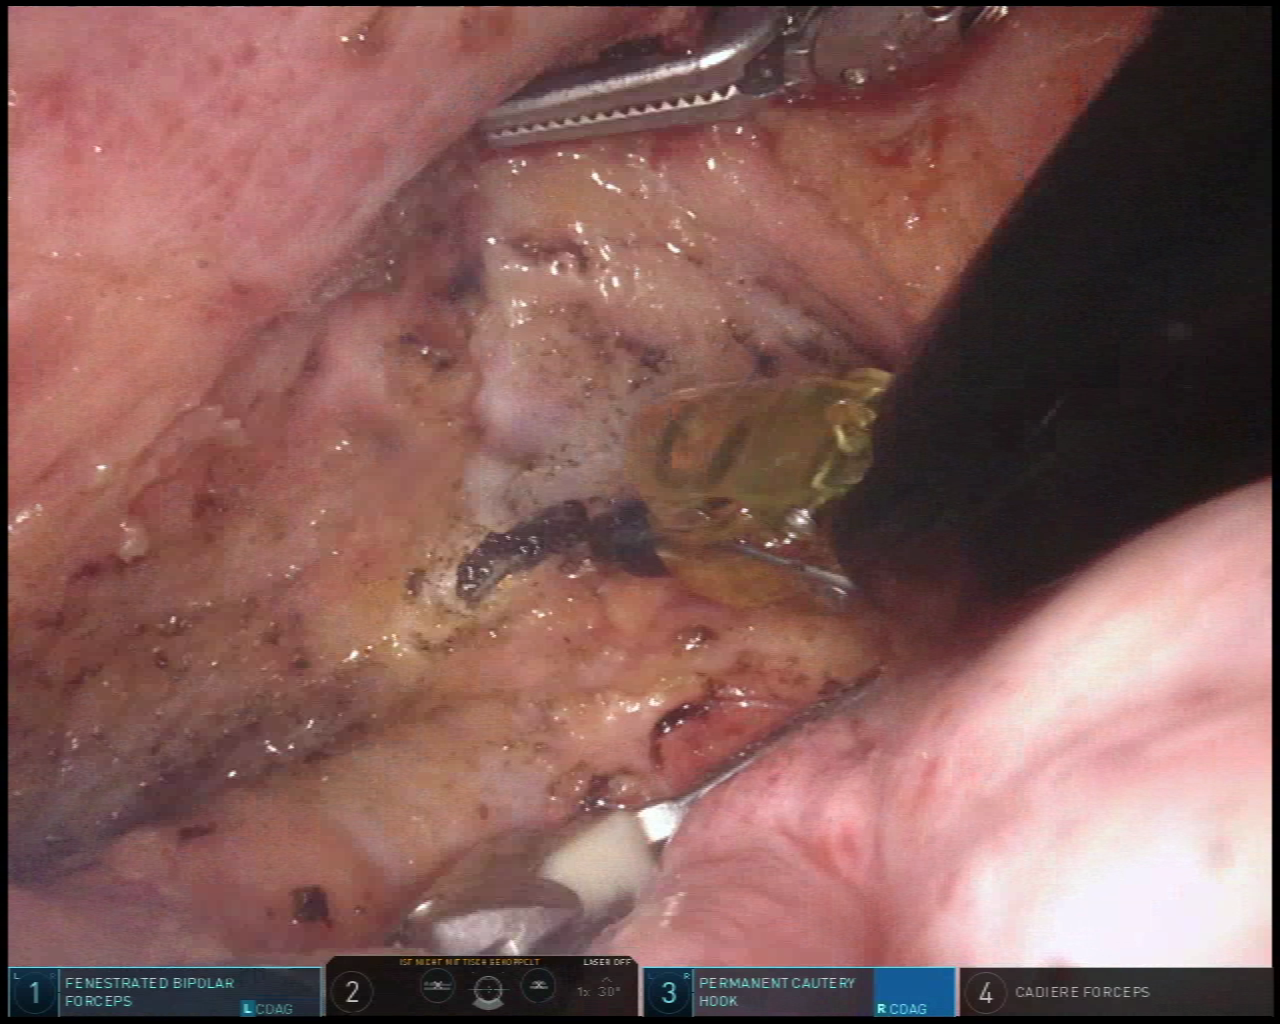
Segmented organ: vesicular_glands
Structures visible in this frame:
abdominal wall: no
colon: no
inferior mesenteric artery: no
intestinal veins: no
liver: no
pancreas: no
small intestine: no
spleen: no
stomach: no
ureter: no
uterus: no
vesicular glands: yes